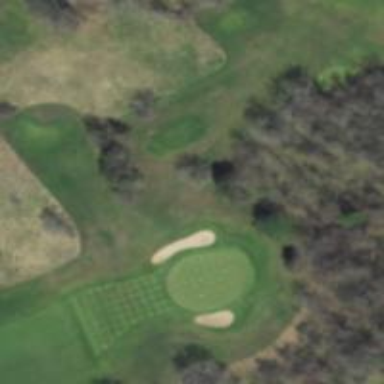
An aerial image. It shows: Golf tee on grassy land.